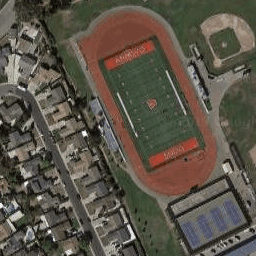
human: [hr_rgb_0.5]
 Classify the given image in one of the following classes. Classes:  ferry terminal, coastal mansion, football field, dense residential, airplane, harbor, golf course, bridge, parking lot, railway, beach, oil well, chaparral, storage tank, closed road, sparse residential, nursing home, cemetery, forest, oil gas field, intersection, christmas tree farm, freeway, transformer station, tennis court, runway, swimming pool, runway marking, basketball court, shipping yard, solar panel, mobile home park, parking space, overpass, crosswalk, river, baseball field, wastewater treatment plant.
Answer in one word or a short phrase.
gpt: football field